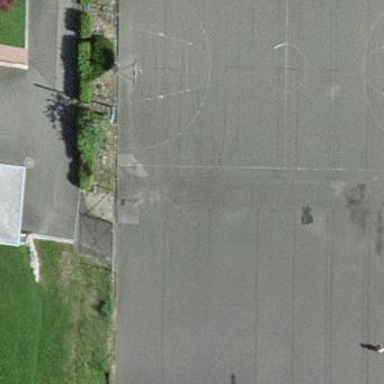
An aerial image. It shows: Pitch designated as leisure land.